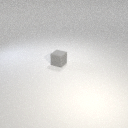
small gray rubber cube